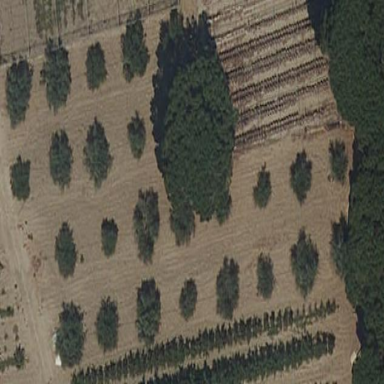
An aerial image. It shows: Orchard.